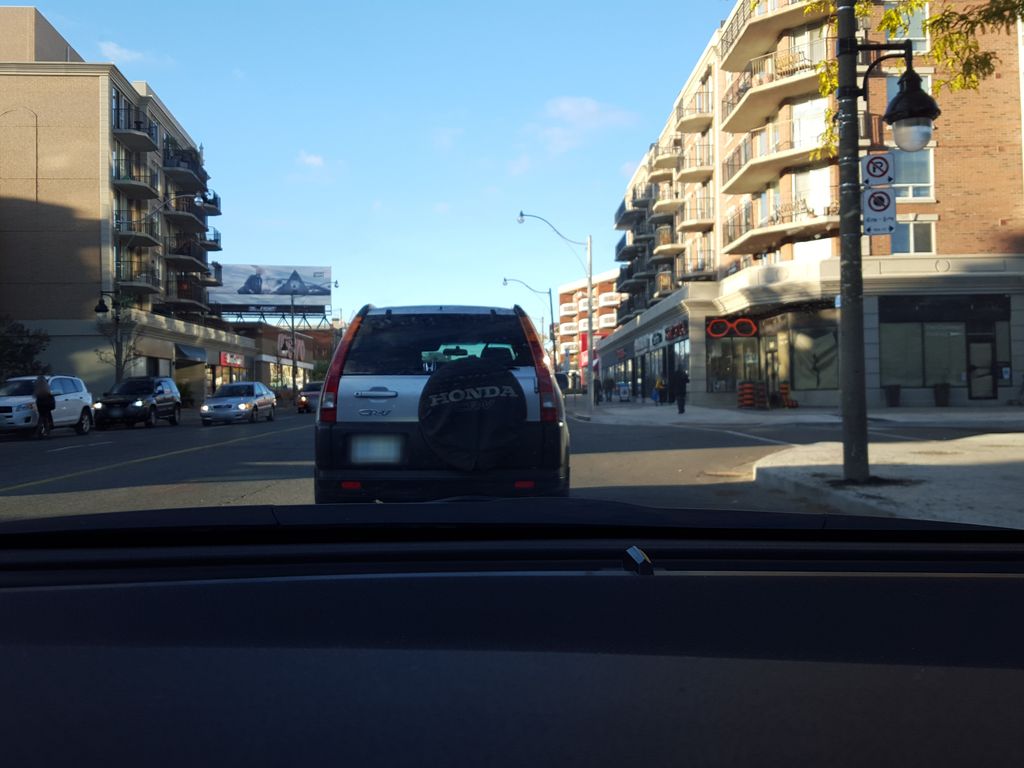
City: toronto